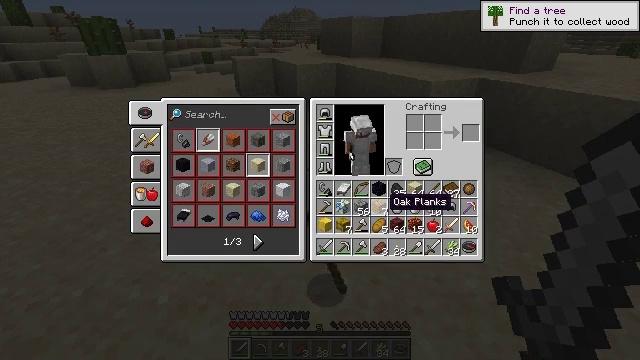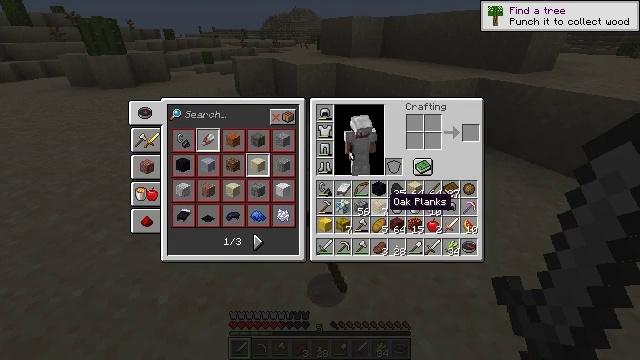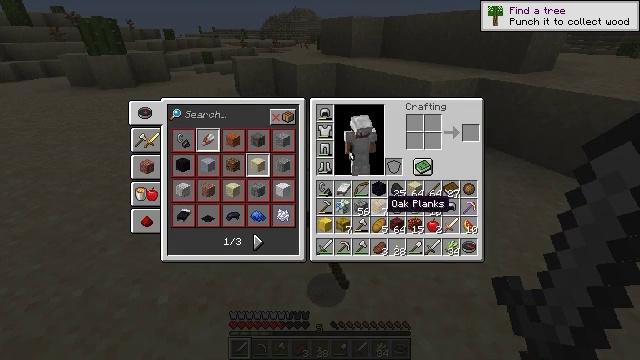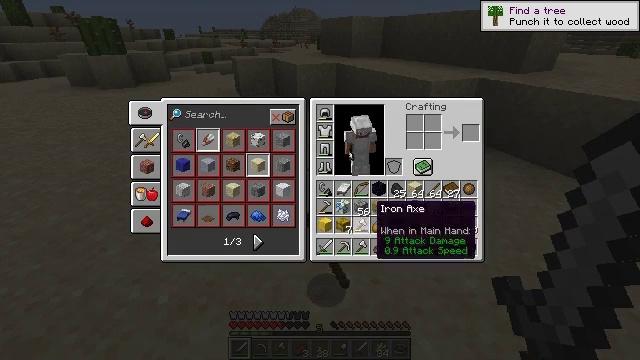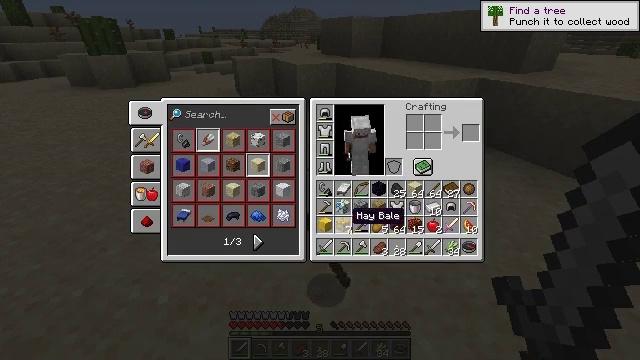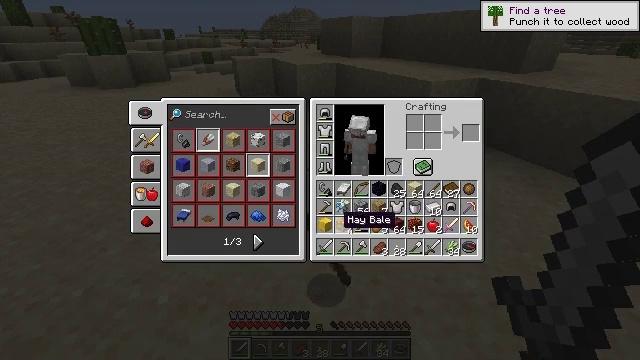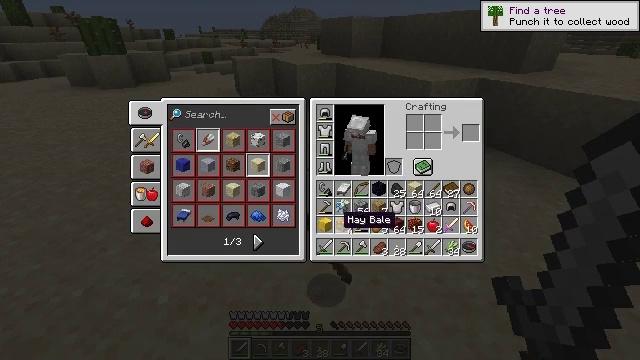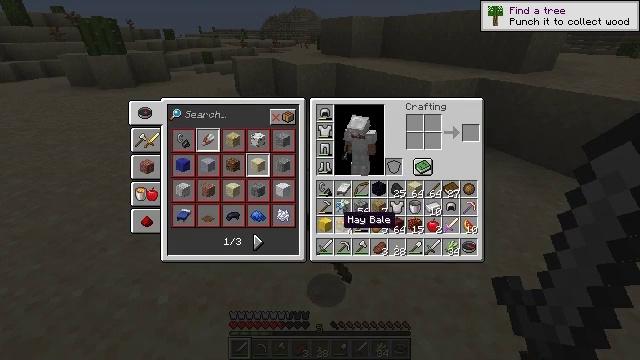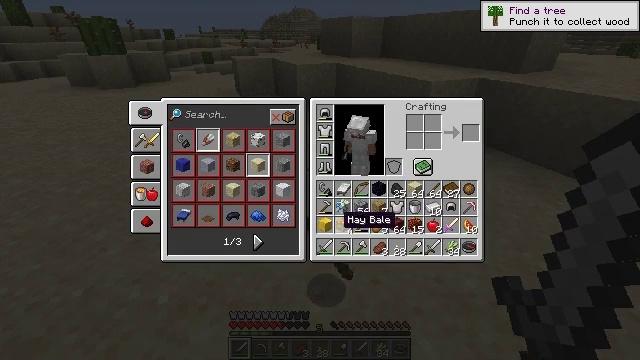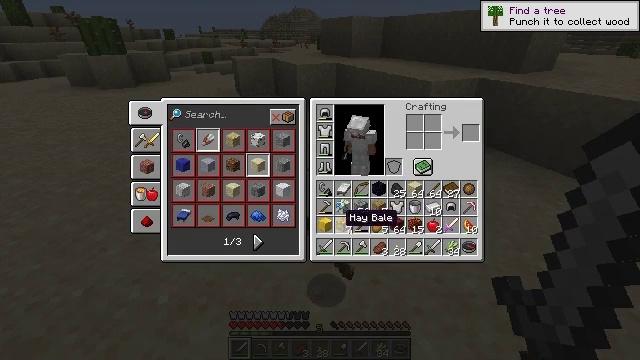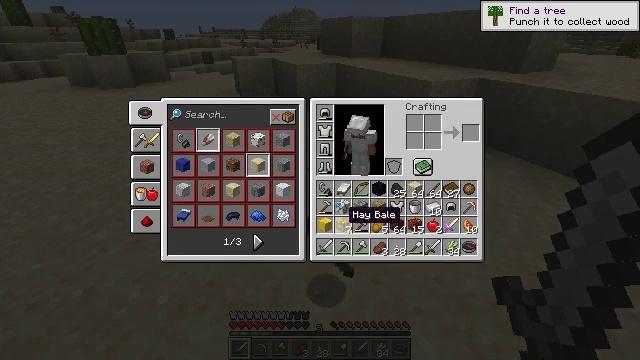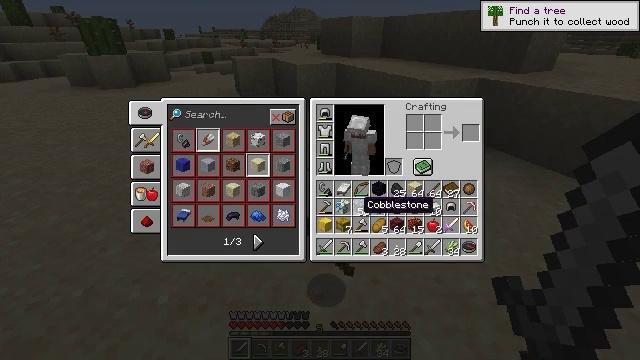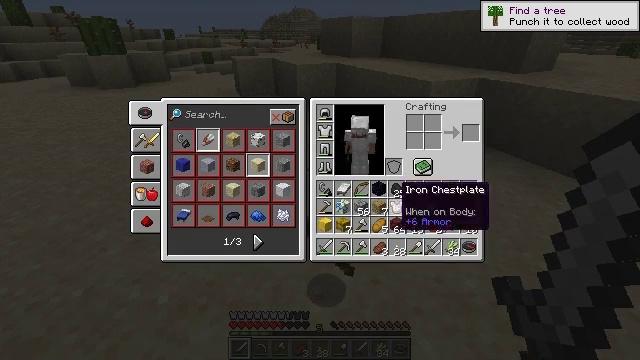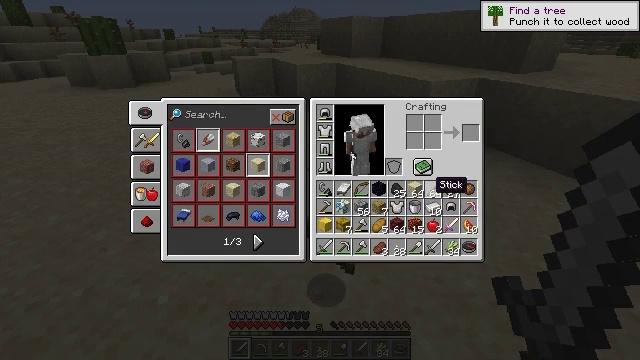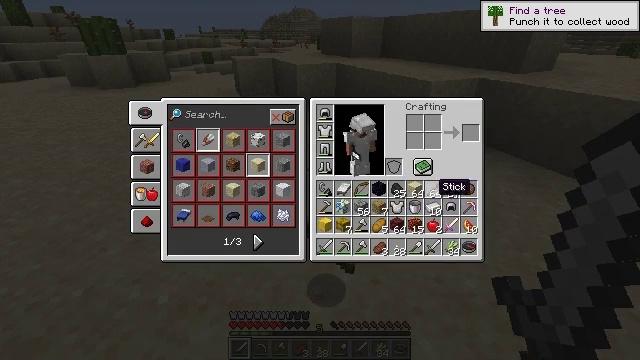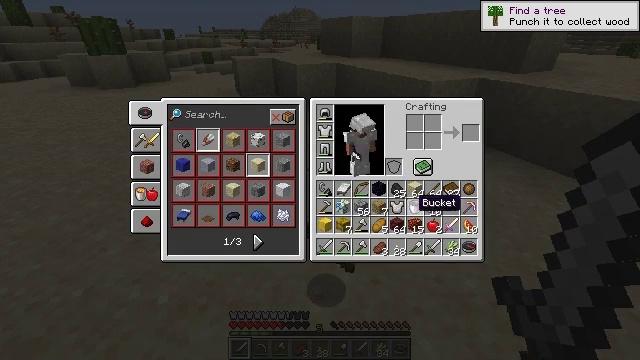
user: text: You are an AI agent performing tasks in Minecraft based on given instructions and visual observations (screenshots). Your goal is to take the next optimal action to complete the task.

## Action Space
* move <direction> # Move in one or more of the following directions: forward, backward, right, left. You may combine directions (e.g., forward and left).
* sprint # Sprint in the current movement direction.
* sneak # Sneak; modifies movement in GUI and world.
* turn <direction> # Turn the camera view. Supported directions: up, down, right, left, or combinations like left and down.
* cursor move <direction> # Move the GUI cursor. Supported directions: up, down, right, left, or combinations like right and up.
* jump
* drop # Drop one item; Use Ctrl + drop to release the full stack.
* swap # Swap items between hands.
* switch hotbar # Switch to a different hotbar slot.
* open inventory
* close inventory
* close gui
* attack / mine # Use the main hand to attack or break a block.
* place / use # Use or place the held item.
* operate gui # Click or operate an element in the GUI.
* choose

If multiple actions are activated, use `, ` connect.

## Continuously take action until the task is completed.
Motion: motion action
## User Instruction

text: Remove an iron helmet from the inventory.
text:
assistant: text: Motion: no_op
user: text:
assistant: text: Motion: no_op
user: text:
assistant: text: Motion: turn left
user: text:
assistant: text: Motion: turn left and down
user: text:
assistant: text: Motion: turn left
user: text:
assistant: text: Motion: no_op
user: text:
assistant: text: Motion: no_op
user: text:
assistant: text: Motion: no_op
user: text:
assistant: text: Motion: no_op
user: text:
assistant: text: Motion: no_op
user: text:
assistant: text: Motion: turn right and up
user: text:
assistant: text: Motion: turn right and up
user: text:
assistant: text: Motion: turn right
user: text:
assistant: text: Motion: no_op
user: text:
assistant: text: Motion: turn left and down
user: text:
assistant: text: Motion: turn left and down
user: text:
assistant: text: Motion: turn left
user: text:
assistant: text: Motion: no_op
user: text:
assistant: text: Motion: no_op
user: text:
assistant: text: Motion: no_op
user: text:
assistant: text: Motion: no_op
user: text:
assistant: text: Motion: turn left and down
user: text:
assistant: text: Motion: turn left
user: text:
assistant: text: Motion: no_op
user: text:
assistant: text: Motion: no_op
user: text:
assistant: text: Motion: no_op
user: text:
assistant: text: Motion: no_op
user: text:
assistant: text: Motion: no_op
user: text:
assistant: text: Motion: no_op
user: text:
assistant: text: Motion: no_op